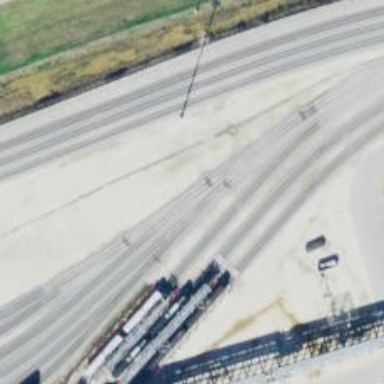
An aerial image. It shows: Rail spur service.